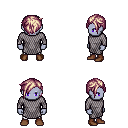
a pixel art fantasy rpg character, male body template, dark elf, purple skin, chain mail, white pants, white blonde pixie cut hairstyle, brown shoes, four views (front, back, left, right), 2x2 character sprite sheet, small pixel art, hard edges, no anti-aliasing